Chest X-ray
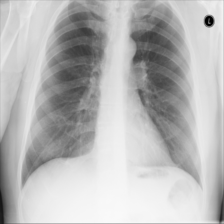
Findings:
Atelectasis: negative
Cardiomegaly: negative
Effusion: negative
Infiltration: negative
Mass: negative
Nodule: negative
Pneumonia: negative
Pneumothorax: negative
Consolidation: negative
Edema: negative
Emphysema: negative
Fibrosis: negative
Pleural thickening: negative
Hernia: negative